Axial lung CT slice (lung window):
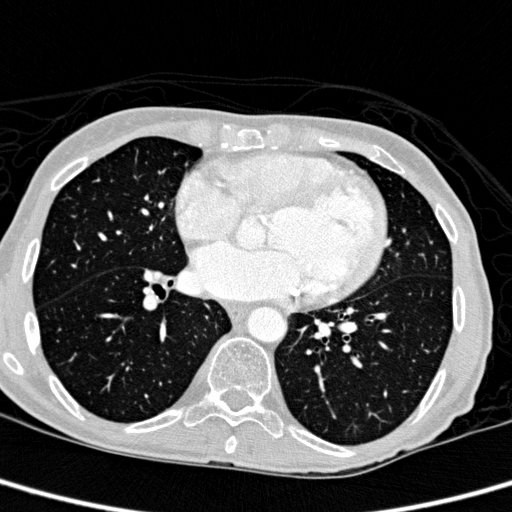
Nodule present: no